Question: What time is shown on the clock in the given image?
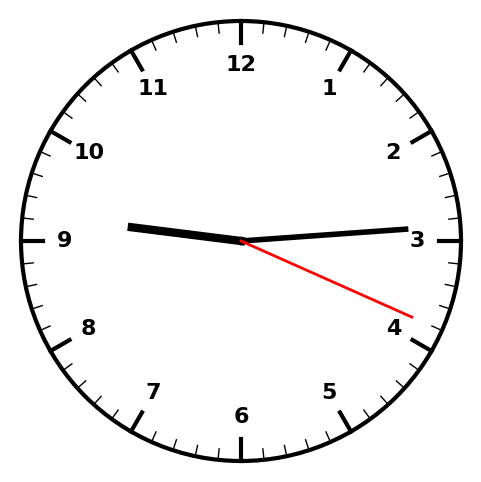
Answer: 09:14:19